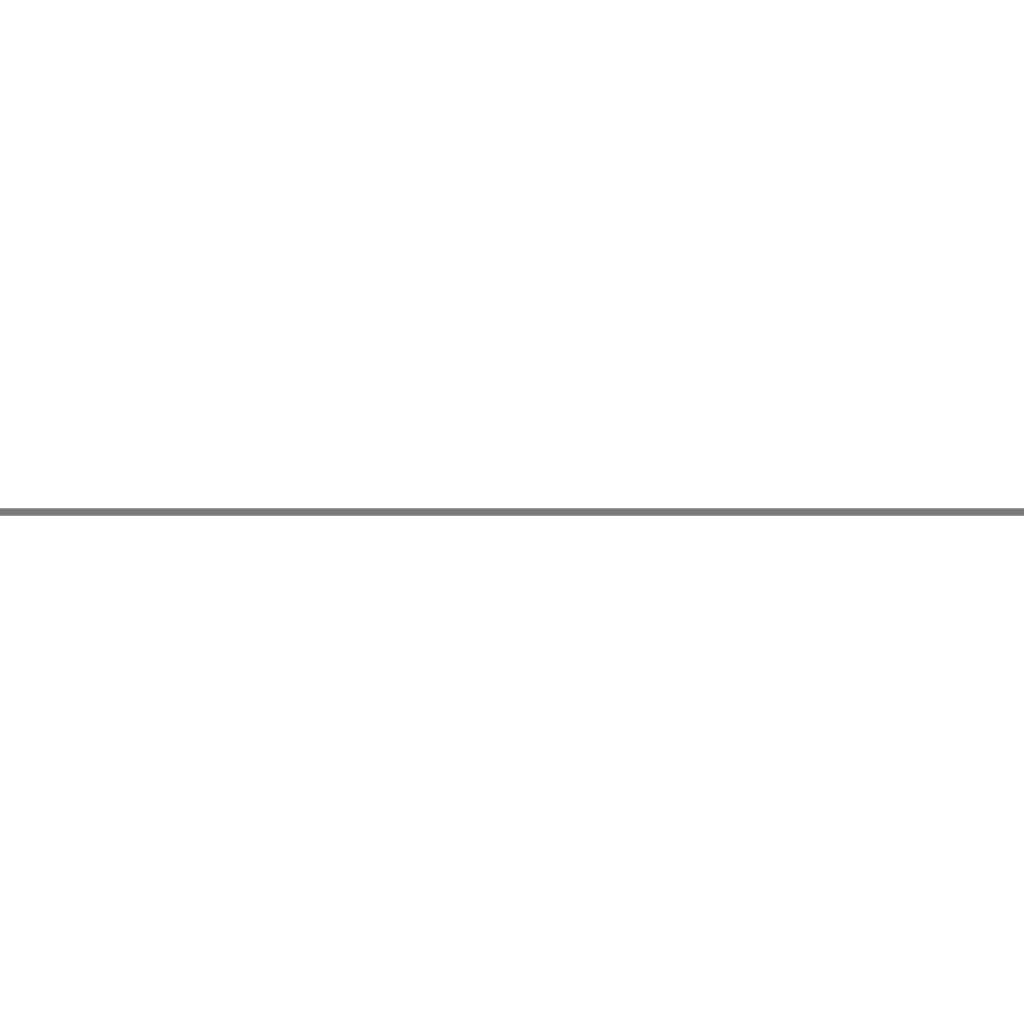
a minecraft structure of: Minnesota Vikings Logo bad low quality